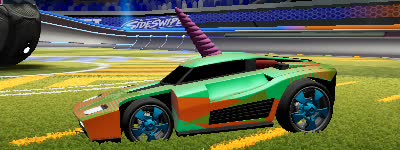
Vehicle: breakout